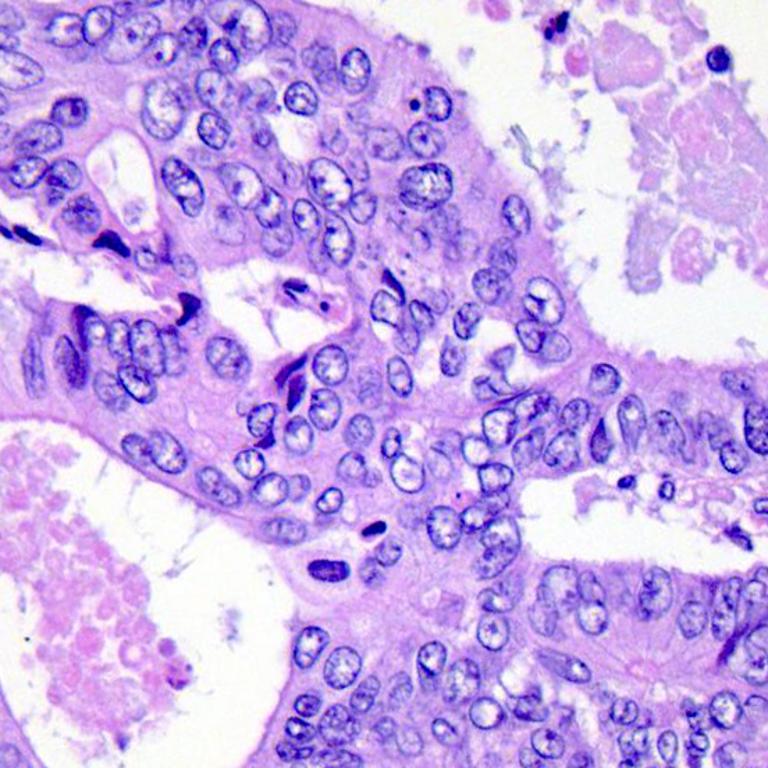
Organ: colon
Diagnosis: adenocarcinomas